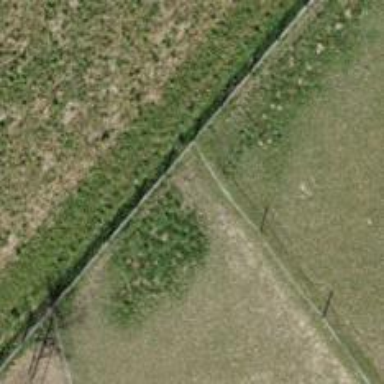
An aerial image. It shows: Fence.